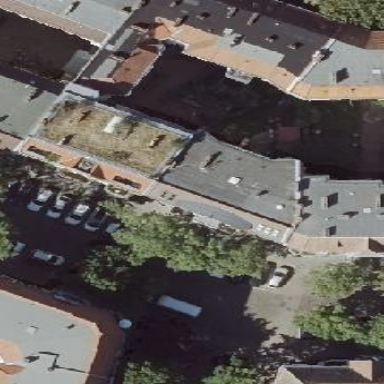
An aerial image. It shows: Building.